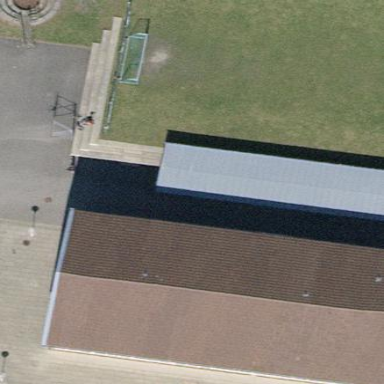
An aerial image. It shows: School building.